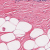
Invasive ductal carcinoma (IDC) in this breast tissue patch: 0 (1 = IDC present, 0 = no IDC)